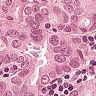
Metastatic tissue present: yes